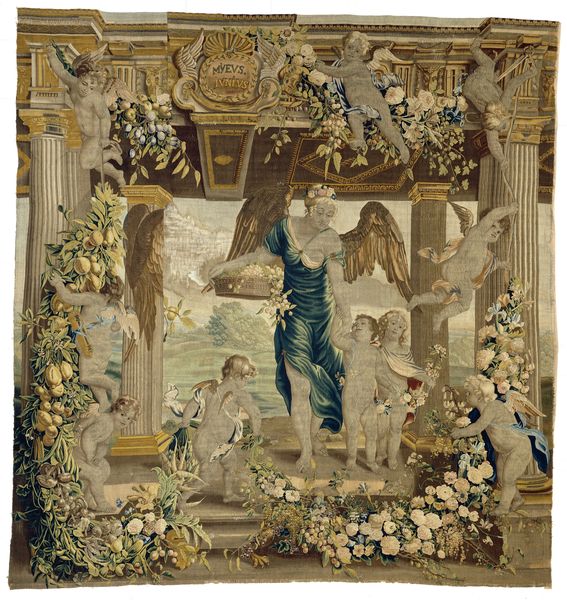
Titel: Mei en juni (fragment)
Künstler: Everaert Leyniers
Standort: Amsterdam
Institution: Rijksmuseum
Schlagwörter: blau, flügel, blumen, säulen, gewand, gold, engel, golden